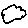
Label: cloud